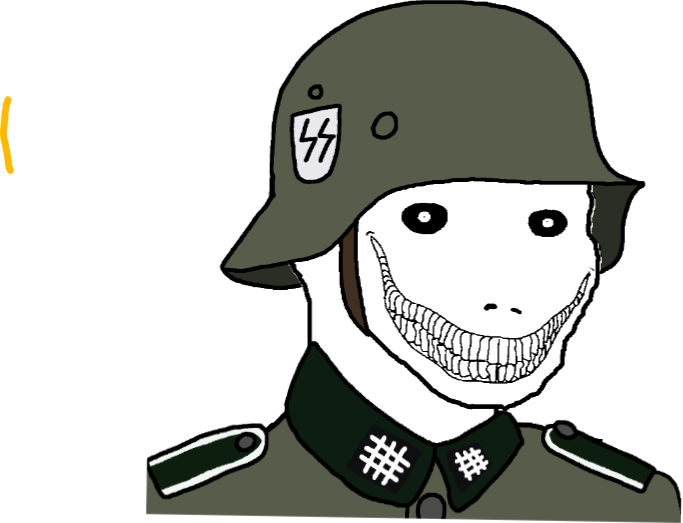
Label: 5_Oomer